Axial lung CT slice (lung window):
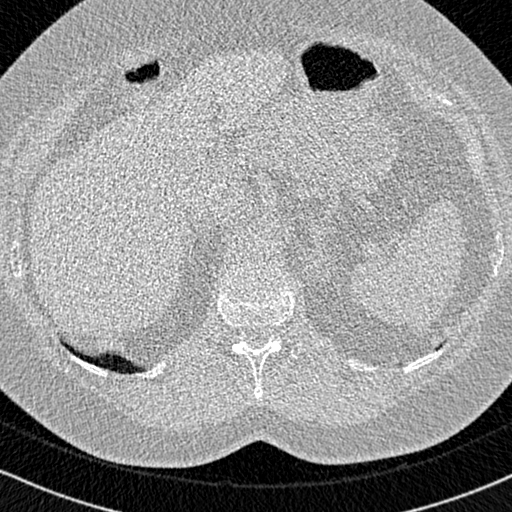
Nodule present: no